Question: Demonstration: <URL>
I have a color picker in my page using the new "color" type input:
'''
<input type="color">
'''
However, there is a black "border" inside the element which seems not able to be removed.

> There is a 1px black box inside the field.
I don't really want the box inside. Doing this:
'''
-webkit-appearance: none;
'''
doesn't help.
Any solution?
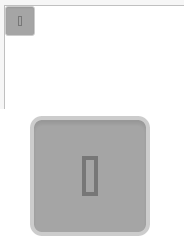
Answer: Try the following CSS ruleset:
'''
input::-webkit-color-swatch {
border: none;
}
'''